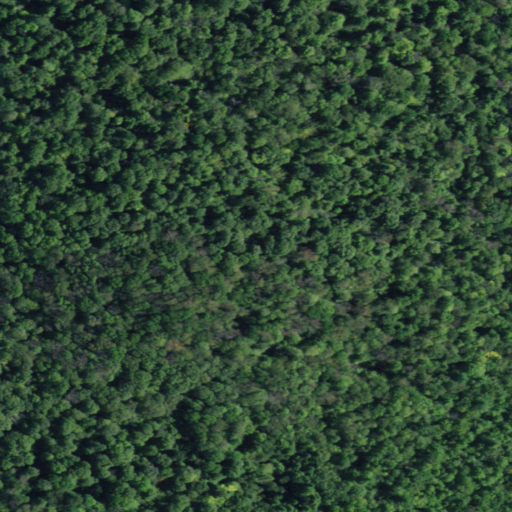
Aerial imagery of mountain in New York named Moore Hill containing deciduous forest and mixed forest